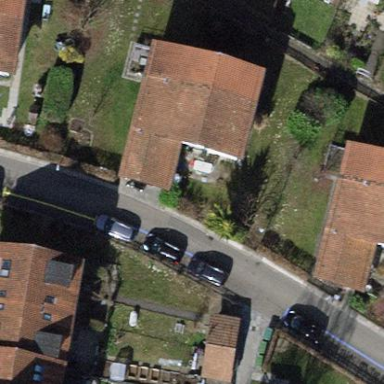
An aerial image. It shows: Simple and straightforward house.